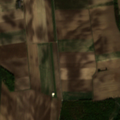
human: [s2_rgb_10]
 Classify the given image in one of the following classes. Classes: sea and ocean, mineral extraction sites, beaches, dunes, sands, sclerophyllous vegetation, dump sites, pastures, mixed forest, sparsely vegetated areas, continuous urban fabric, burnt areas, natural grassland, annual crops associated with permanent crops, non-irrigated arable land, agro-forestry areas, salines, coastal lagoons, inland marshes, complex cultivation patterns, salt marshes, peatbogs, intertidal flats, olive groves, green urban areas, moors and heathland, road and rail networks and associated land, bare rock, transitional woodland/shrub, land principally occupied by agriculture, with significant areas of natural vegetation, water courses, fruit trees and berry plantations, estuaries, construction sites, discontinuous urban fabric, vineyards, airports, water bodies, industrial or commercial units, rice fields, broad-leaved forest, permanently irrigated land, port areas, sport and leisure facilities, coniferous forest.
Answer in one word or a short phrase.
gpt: non-irrigated arable land, land principally occupied by agriculture, with significant areas of natural vegetation, broad-leaved forest